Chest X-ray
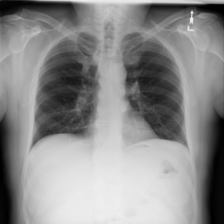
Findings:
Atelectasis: negative
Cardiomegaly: negative
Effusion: negative
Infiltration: negative
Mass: negative
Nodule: negative
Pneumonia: negative
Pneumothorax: negative
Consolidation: negative
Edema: negative
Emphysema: negative
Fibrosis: negative
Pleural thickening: negative
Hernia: negative